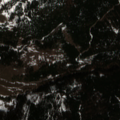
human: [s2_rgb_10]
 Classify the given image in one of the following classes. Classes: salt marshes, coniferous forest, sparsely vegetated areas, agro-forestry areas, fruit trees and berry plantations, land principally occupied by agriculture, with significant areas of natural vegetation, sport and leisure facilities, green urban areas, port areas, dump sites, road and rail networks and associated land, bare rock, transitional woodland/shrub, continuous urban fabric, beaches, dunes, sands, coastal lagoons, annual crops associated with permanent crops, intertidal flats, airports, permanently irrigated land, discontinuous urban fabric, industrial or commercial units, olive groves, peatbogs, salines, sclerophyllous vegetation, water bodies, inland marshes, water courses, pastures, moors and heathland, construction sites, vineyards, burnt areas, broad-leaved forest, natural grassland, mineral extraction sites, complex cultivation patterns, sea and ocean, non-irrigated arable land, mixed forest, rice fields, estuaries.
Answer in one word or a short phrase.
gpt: coniferous forest, mixed forest, natural grassland